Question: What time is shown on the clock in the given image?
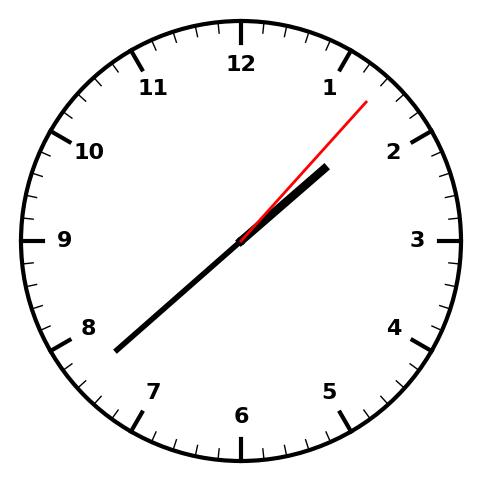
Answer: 01:38:07